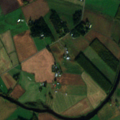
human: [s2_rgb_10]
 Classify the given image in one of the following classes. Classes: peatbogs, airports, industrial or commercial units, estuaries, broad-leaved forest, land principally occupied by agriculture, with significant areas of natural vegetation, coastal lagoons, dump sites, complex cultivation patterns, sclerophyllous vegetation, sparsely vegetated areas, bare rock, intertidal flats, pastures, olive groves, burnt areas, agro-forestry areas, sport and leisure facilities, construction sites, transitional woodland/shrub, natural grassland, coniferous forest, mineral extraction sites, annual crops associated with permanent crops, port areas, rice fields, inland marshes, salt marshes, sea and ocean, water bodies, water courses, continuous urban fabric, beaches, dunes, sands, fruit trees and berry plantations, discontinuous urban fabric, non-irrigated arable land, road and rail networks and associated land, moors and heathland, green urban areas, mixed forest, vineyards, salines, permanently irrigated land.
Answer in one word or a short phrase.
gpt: non-irrigated arable land, land principally occupied by agriculture, with significant areas of natural vegetation